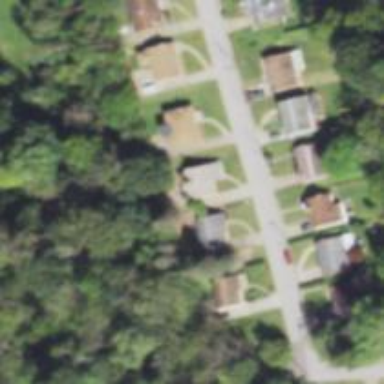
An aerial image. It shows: Driveway leading to service road.